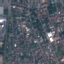
Land use / land cover class: Residential